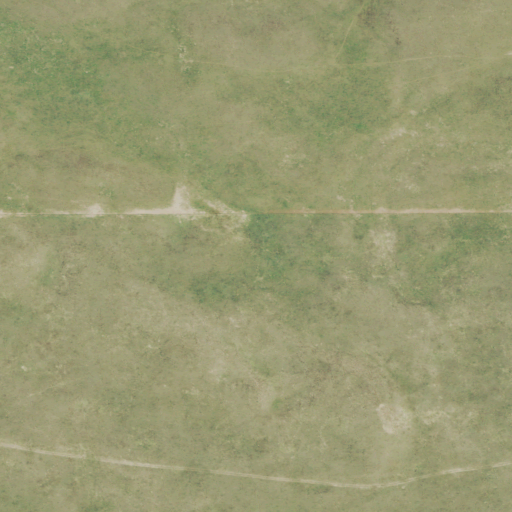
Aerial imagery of plain(s) in Nebraska named Hawley Flats containing only grassland